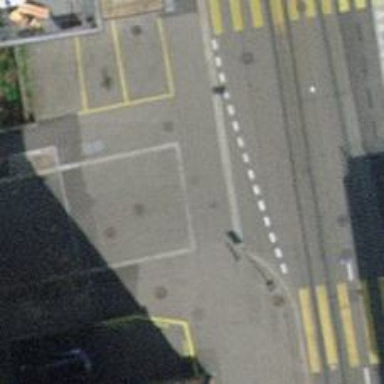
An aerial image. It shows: Unmarked crossing with traffic calming table on the road.